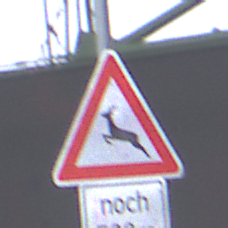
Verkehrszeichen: WildwechselRechts
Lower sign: LaengeEinerStrecke3
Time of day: MorningAfternoon
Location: Outdoor (Suburban)
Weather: Overcast
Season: NotSpecified
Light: Natural